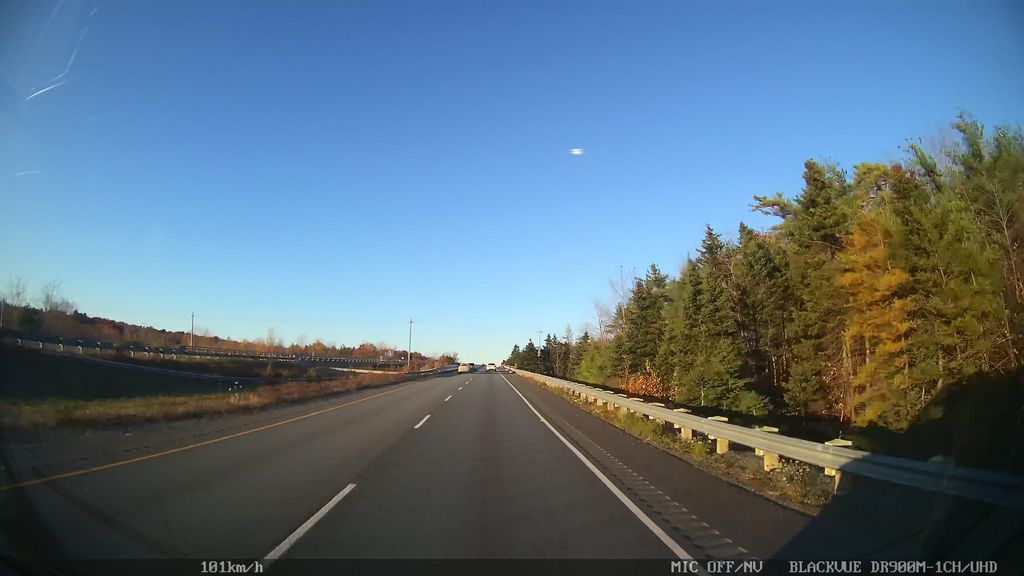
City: halifax